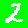
Digit: 2